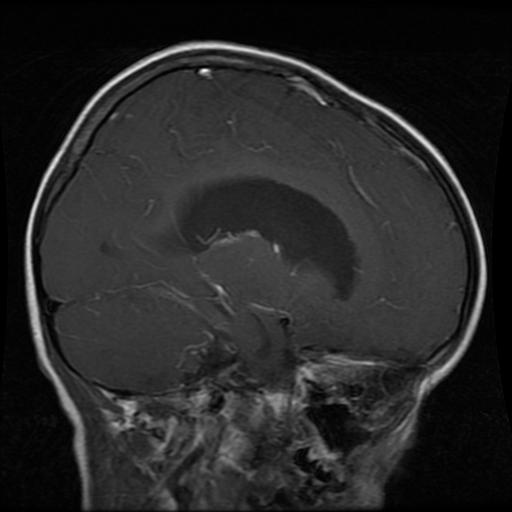
Label: glioma